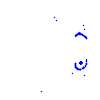
Particle: proton